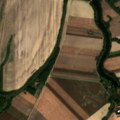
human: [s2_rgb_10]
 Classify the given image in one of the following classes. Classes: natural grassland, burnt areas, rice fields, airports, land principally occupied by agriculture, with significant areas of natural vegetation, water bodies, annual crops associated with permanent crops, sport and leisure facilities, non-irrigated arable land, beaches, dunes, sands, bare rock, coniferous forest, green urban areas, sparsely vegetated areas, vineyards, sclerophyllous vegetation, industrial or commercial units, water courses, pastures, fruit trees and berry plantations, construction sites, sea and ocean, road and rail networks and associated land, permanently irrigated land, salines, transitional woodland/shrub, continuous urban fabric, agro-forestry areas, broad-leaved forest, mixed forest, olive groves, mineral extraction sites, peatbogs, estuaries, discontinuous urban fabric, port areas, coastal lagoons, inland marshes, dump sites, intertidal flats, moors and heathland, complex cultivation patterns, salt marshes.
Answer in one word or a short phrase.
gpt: non-irrigated arable land, water courses